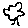
Label: tree